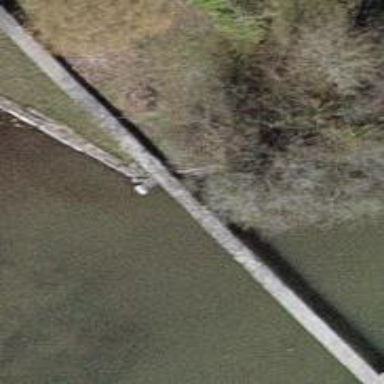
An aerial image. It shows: Man-made pier.